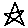
Label: star